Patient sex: M
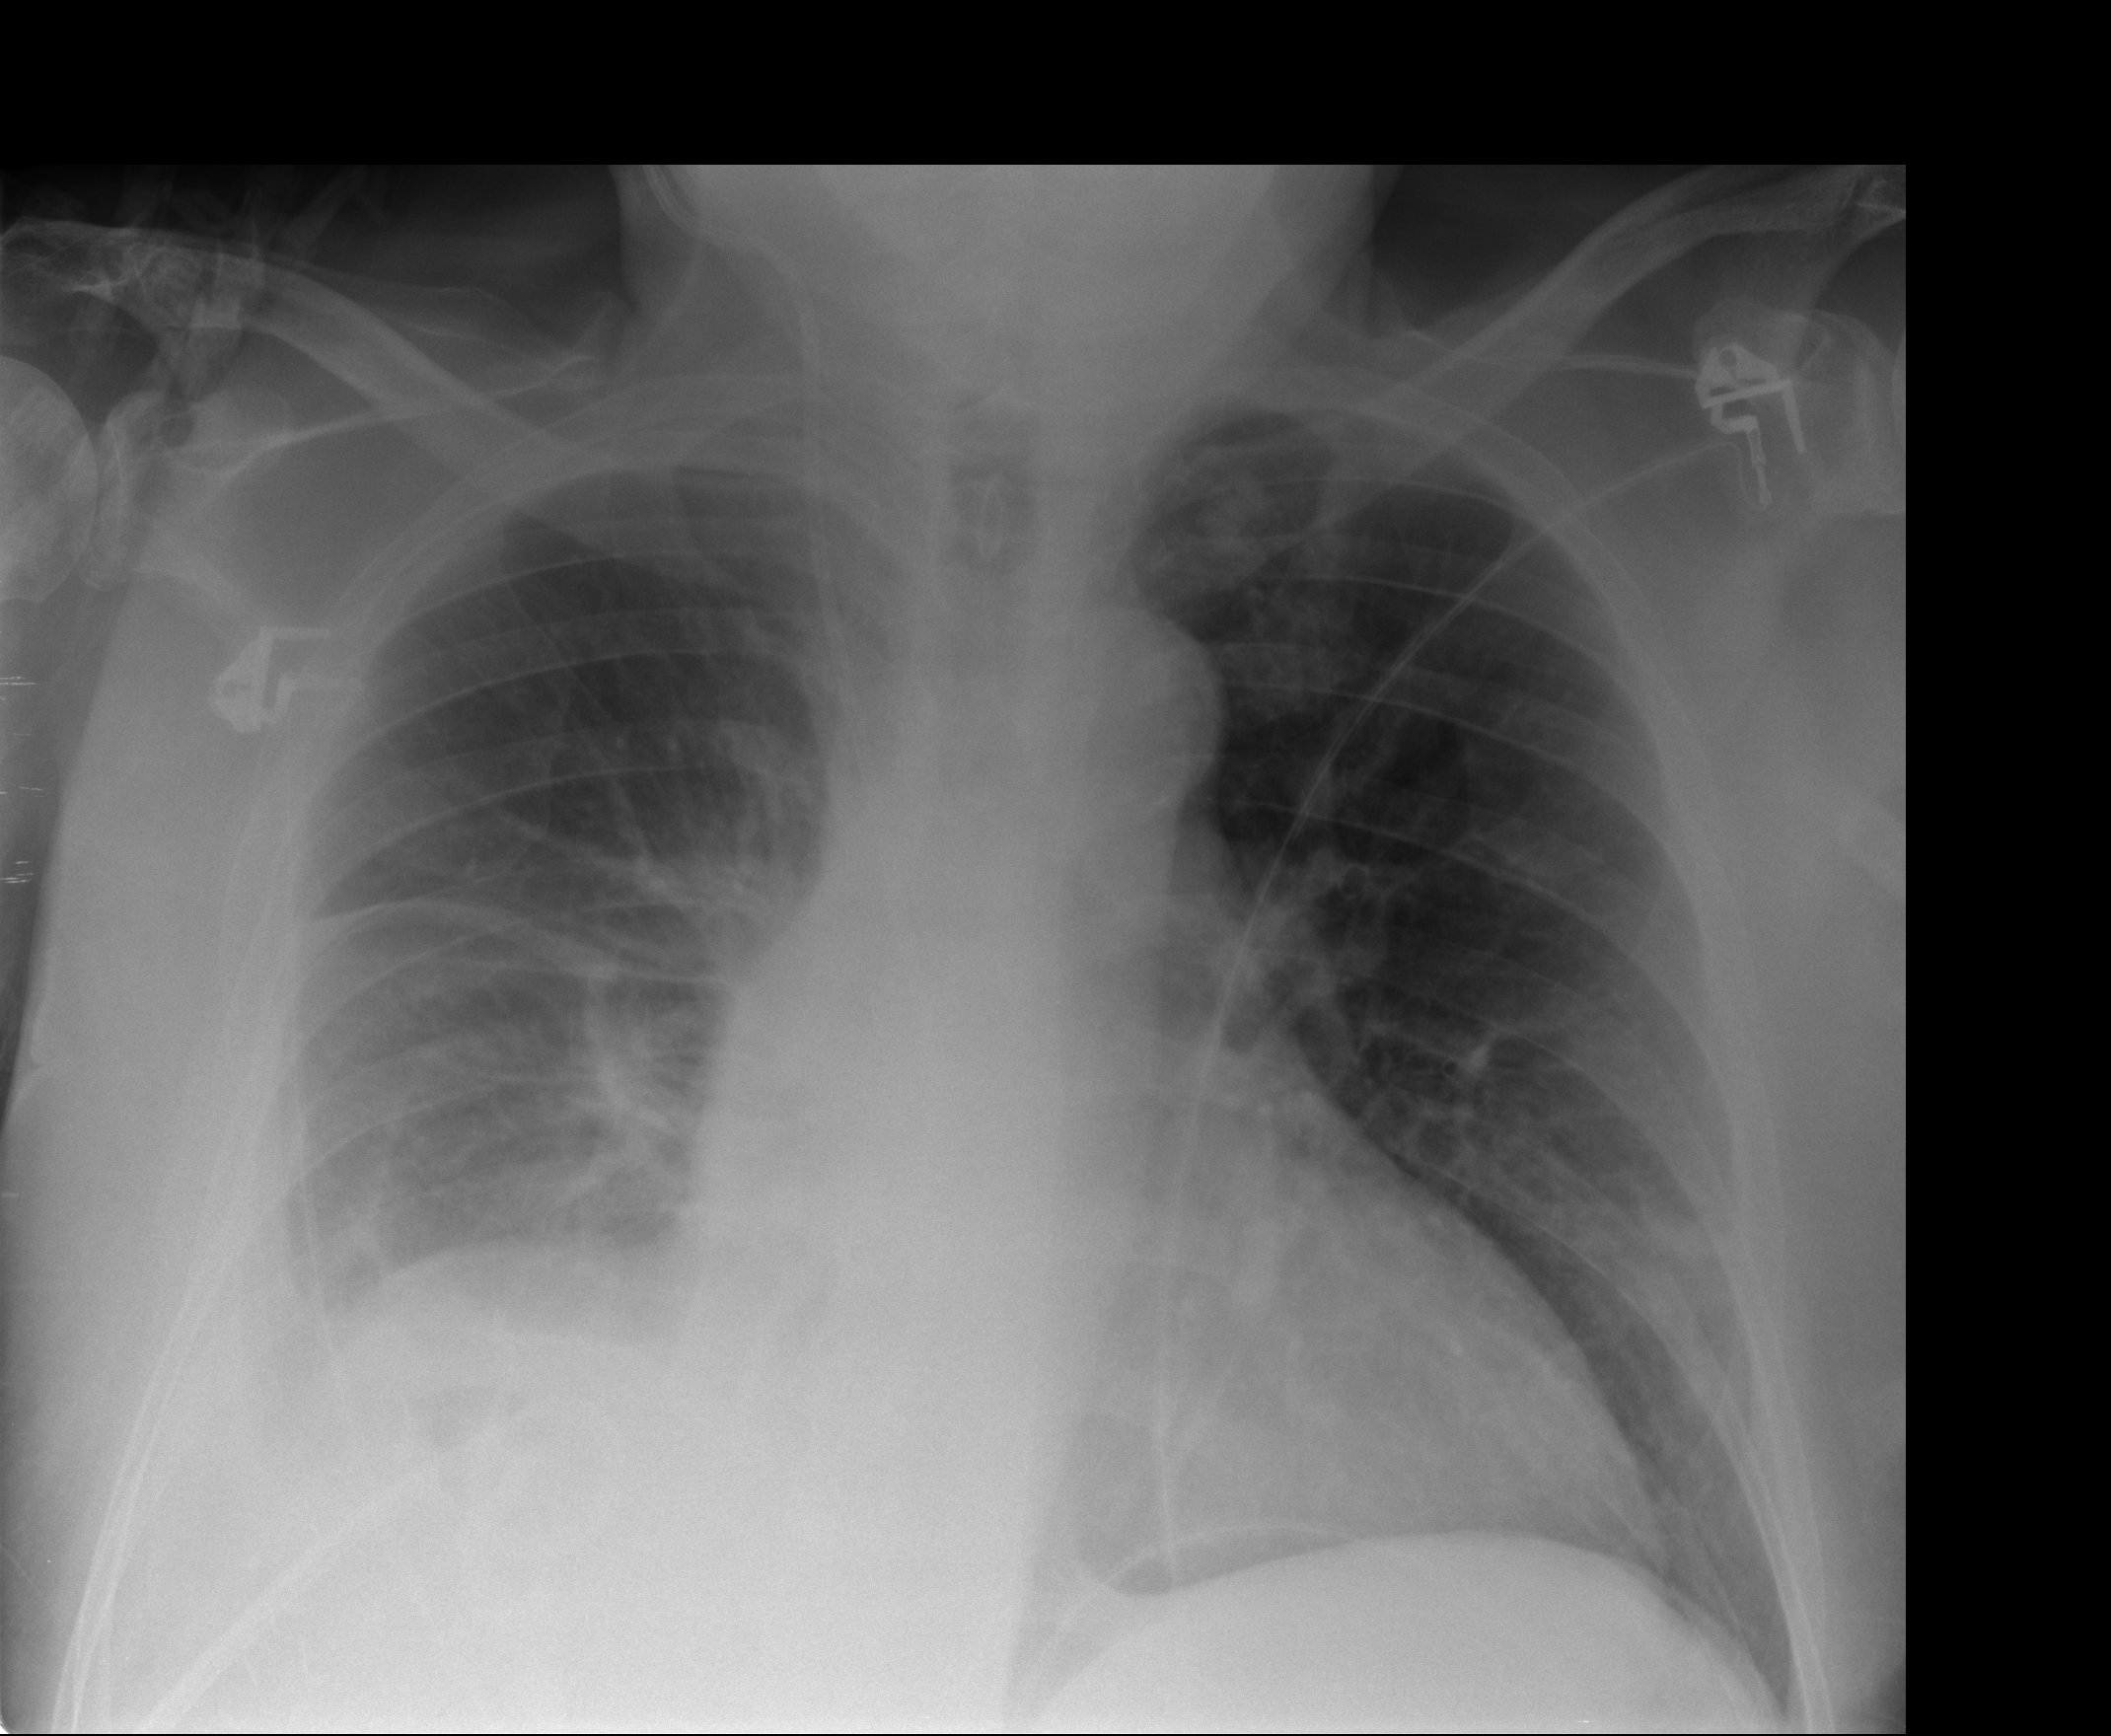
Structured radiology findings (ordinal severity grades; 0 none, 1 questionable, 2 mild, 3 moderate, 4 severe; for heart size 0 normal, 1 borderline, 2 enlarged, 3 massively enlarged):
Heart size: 1
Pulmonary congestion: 2
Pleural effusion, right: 3
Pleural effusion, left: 0
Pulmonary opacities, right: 1
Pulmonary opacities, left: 0
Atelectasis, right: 2
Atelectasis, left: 2